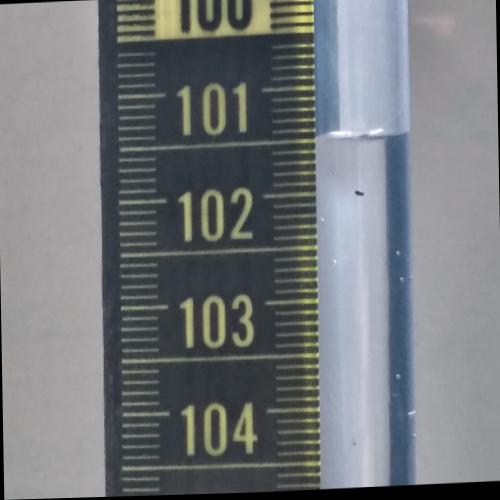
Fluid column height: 101.5 cm